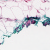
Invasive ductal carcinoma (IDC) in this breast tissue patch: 0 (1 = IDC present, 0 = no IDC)